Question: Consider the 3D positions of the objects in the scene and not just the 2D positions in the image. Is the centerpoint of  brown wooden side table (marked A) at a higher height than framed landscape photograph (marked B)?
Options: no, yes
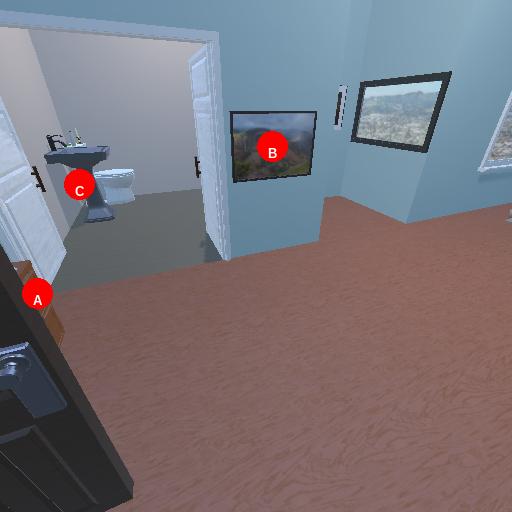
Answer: no